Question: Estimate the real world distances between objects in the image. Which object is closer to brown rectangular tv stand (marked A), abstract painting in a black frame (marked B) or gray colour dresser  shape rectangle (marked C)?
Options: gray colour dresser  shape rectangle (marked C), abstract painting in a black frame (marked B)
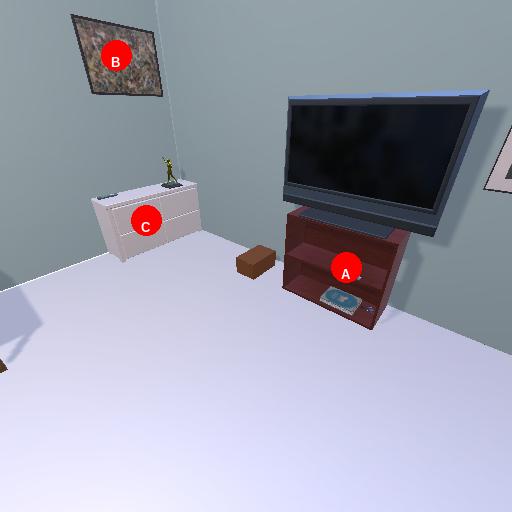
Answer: gray colour dresser  shape rectangle (marked C)